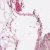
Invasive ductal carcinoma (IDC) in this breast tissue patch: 0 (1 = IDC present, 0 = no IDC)